Question: So, I need to remove a visited link coloring from my navigation bar, as it will look ugly.
I have tried to use 'text-decoration: none;' and 'color: white;' but that does not seem to help it.

<URL>
<URL>
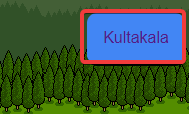
Answer: In addition to <URL>, this will help reset your '<a>' links in all circumstances to your specified css.
'''
a:visited, a:hover, a:active, a:focus {
color: yourColor !important;
text-decoration: none !important;
outline: none !important;
}
'''
The '!important' signifies that it has a higher precedence than that of other rules declaring the same values for the same selectors. Note: you can still style them separately such like you would with ':hover'.